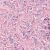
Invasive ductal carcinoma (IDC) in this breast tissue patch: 1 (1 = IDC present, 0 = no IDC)